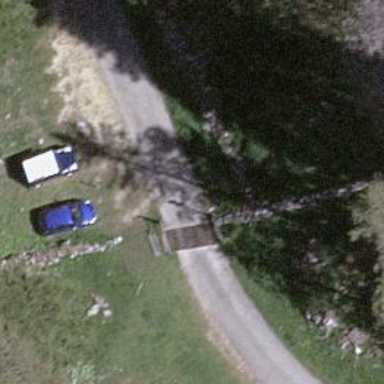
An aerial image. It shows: Cattle grid barrier.